Question: I am trying to make chat panel, where message texts are shown by JLabel, I want tu make word wrap in it, i have inserted <html>...</html>
in a label and sat preferredSize, after that, when i add many messages, scroll not works properly, there appears a lot of free space after text when i scroll down, as shown on this screenshot

can u tell me better way to do this ?
'''
final class ChatFrame extends JPanel {
JLabel text;
JScrollPane scroll = new JScrollPane();
public ChatFrame(int width,int height) {
scroll.setPreferredSize(new Dimension(width, height));
scroll.setVerticalScrollBarPolicy(JScrollPane.VERTICAL_SCROLLBAR_ALWAYS);
setLayout(new BoxLayout(this, BoxLayout.Y_AXIS));
scroll.getViewport().add(this);
setBorder(new EmptyBorder(5, 5, 5, 5));
addMessage("<i>Connecting...</i>", false);
}
public void addMessage(String message, boolean right) {
text = new JLabel("<html>"+message+"</html>");
text.setOpaque(true);
text.setBackground(Color.lightGray);
text.setBorder(new EmptyBorder(5, 5, 5, 5));
add(text);
JSeparator sep = new JSeparator(JSeparator.HORIZONTAL);
sep.setMaximumSize(new Dimension(0, 3));
add(sep);
revalidate();
}
public Component getChatView() {
return scroll;
}
}
'''
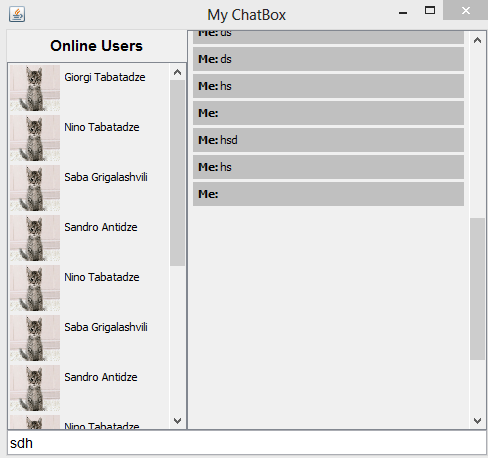
Answer: You can use labelUI from the MultiLineLabelUI class (available <URL> method:
'''
text = new JLabel(message);
text.setUI(MultiLineLabelUI.labelUI);
'''